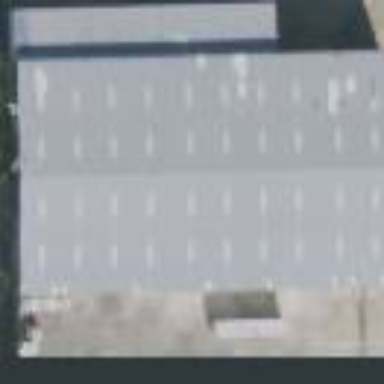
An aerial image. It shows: Commercial building.